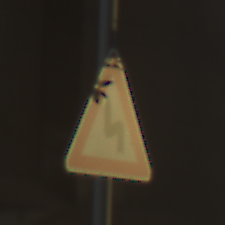
Verkehrszeichen: DoppelkurveZunaechstLinks
Umgebung: Roofed, Beach
Tageszeit: Midday
Wetter: Overcast
Licht: Natural
Jahreszeit: NotSpecified
Kontrast: LowContrast